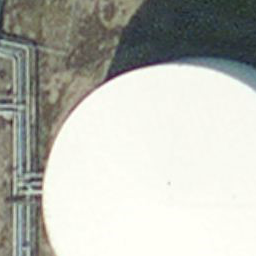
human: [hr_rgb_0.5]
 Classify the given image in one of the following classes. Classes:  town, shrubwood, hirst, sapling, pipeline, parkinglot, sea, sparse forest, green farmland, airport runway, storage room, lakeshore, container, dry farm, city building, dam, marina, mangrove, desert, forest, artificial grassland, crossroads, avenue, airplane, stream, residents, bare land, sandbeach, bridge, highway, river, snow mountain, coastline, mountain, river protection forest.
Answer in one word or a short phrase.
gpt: storage room